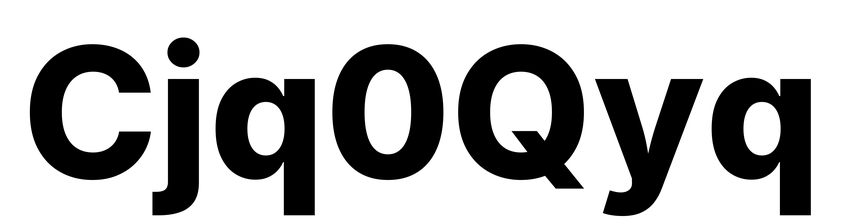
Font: Inter_ExtraBold